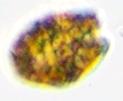
Label: Akashiwo